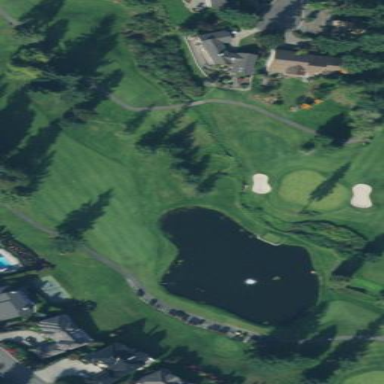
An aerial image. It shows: Rough area on grassy golf course.